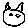
Label: cat